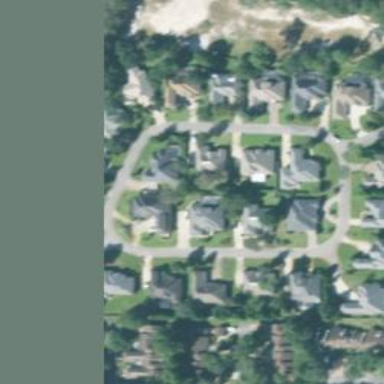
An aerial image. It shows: Residential area composed of single-family homes.